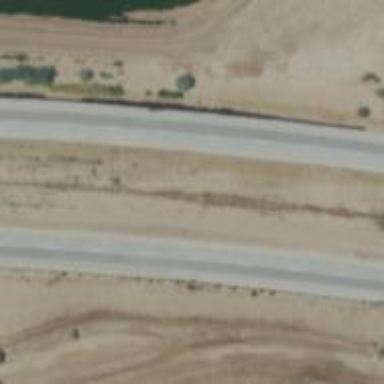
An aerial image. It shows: Expressway with asphalt surface classified as trunk highway.